Aerial crown-view tile of a tropical tree (Barro Colorado Island, Panama), acquired 20250915:
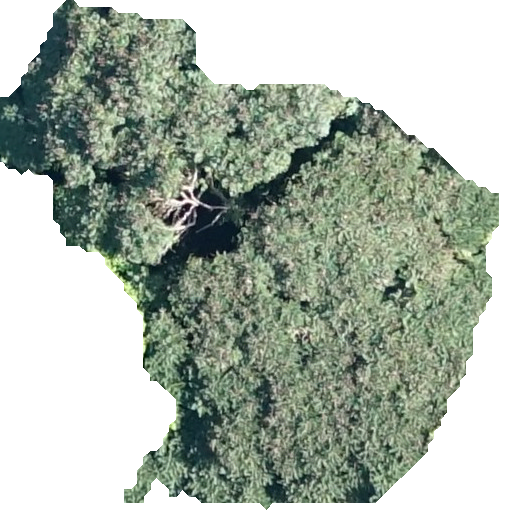
Species: Jacaranda copaia
GBIF accepted scientific name: Jacaranda copaia
Crown area: 226.742 m²